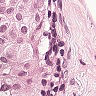
Metastatic tissue present: yes